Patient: sex M, age 76
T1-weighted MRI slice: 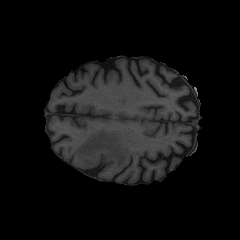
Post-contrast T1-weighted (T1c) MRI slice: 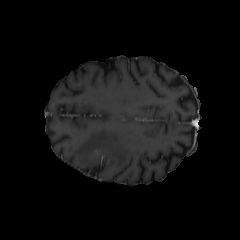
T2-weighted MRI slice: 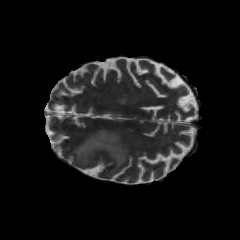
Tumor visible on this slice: yes
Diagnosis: Glioblastoma, IDH-wildtype
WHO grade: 4